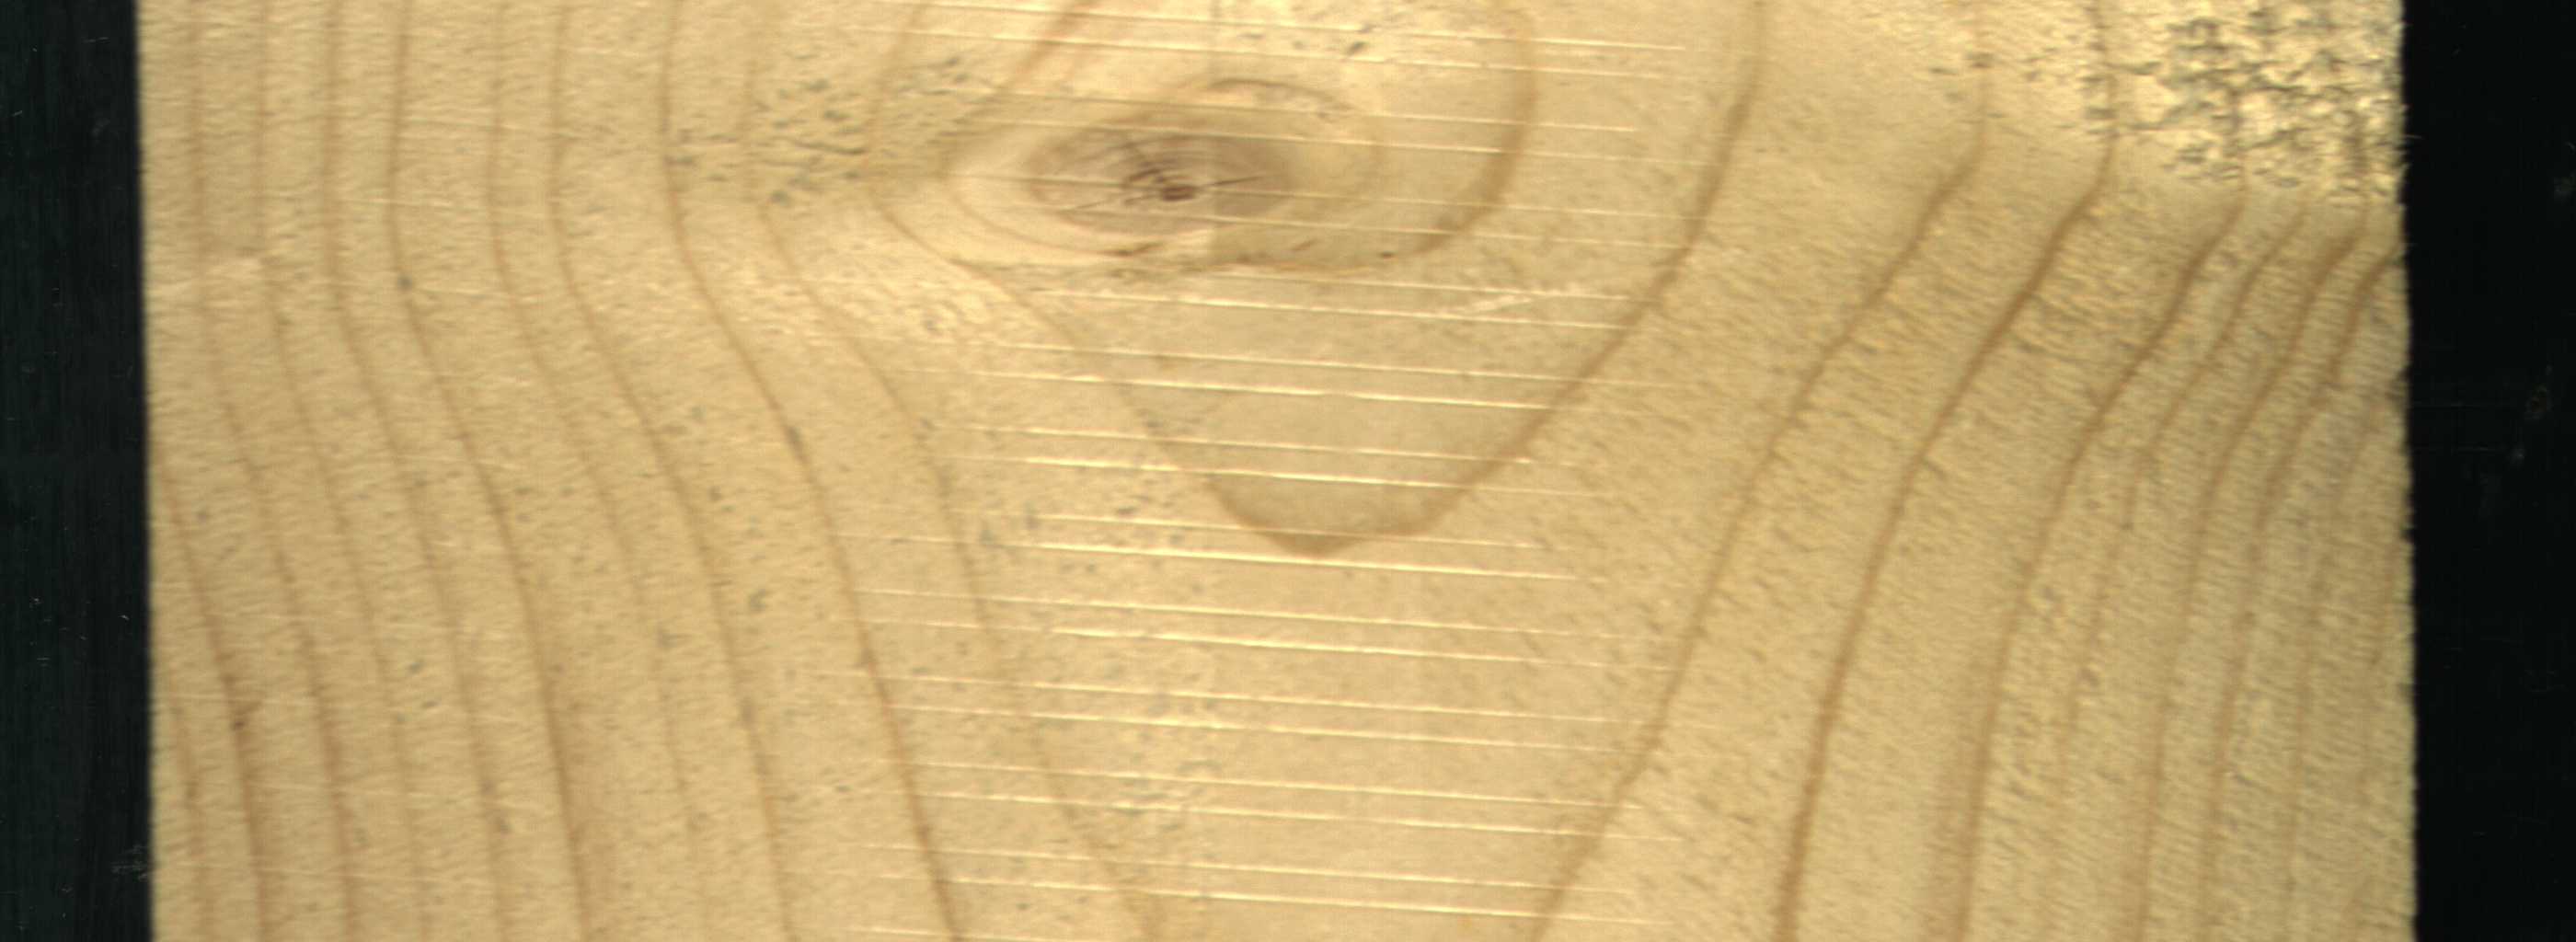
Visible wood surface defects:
Live_Knot